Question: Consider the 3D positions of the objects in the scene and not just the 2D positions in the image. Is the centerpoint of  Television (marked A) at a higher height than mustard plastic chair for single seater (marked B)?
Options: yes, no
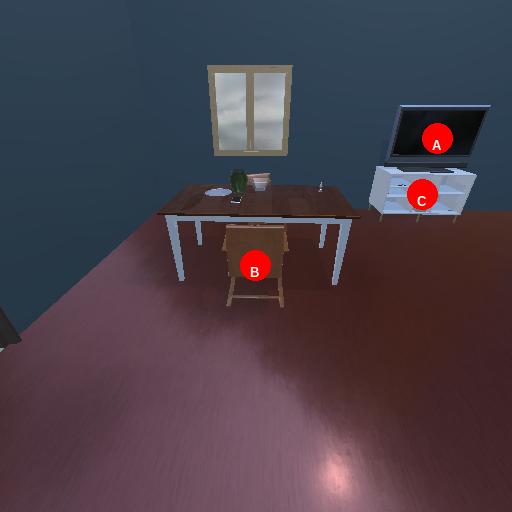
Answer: yes